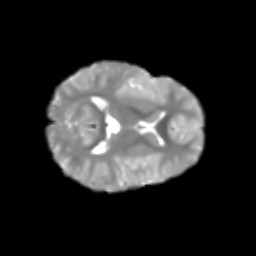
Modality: T2w
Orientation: axial
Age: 6
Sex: female
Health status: healthy